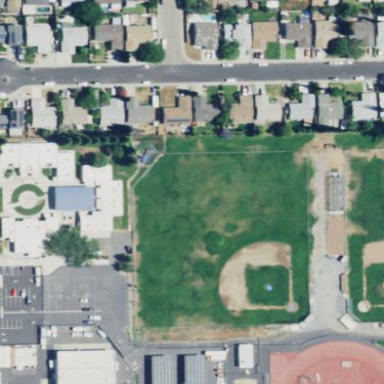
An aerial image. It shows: Baseball pitch for leisure and sports activities.